Question: i'm searching for a fast way to deploy django-cms on digital ocean. I tried to use one click installation django.
I did the following:
'''
aptitude update
aptitude upgrade
aptitude install libpq-dev python-dev libjpeg-dev libpng-dev
'''
I created and uploaded requirements.txt and installed it in:
'''
usr/local/lib/python2.7/dist-packages
'''
then i upload my django-cms project to 'home/django' directory, i named it 'django_project'
just for not renaming nginx/gunicorn path. after i finished with:
'''
python manage.py syncdb
python manage.py migrate
python manage.py createsuperuser
service gunicorn restart
'''
and looked at my droplets ip and surprise at first sight everything working fine but then i noticed that django-cms admin bar has no styles, most of the links not working and so on...
here a screenshot of admin bar:

anyone can help me out im trying since days to deploy django-cms without success i tried a lot of tutorials like <URL> but my problem there was that everything just working with virtualenv activated on port 8000.
Getting crazy, django-cms deployment seems to be very difficult for a beginner like me - glad for every help
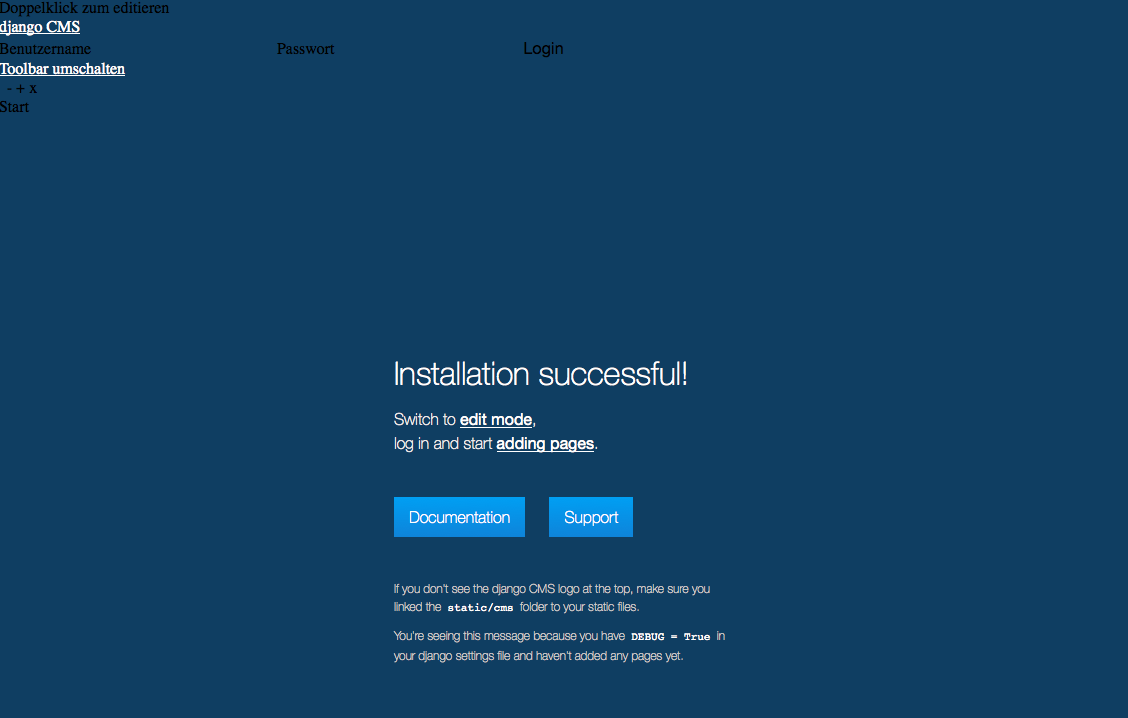
Answer: So finaly i found out what was missing. Here the full process of deploying django-cms to the Digital Ocean - django-one-click-installation
Create droplet I used Ubuntu 14.4 + application django
'''
aptitude update
aptitude upgrade
aptitude install libpq-dev python-dev libjpeg-dev libpng-dev
'''
Upload your django-cms to 'home/django/django_project/django_project' and install 'requirements.txt', don't forget to update Database in settings.py. If you rename your project folder remember to change the path to your static files in gunicorn and nginx like here:
<URL>
then:
'''
python manage.py makemigrations
python manage.py migrate
python manage.py createsuperuser
python manage.py collectstatic
'''
collectstatic packs all the static files of your app and your site-packeges to a static folder, make sure that it is in the right place dont forget to set the right media and static path in the
'/etc/nginx/sites-enabled/django' file
then:
'''
secvice nginx restart (in case u modified default configuration)
service gunicorn restart
'''
everything should work now if you've problems with uploading images or static files make sure your settings.py MEDIA_ROOT and MEDIA_URL point on the right folder.
Gl hope it's usefull